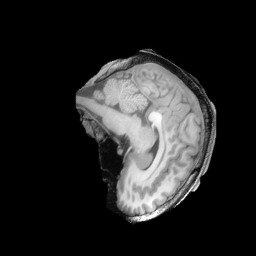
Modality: T1w
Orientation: sagittal
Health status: ill
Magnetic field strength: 3 T